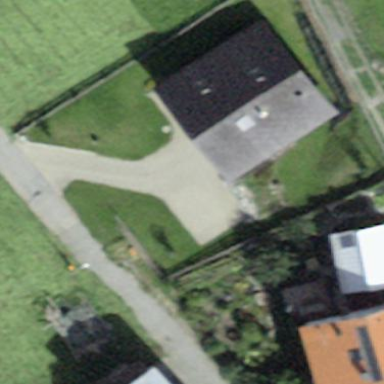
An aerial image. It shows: Simple and straightforward house.